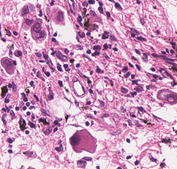
Tumor epithelial tissue: yes
Tumor-associated stroma tissue: yes
Normal tissue: no